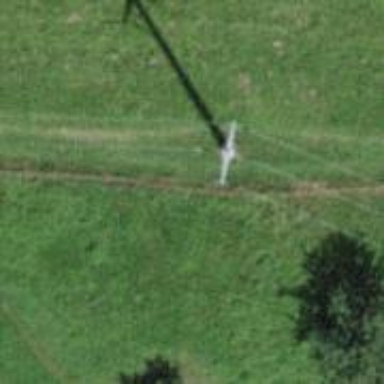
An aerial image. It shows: Concrete power pole.